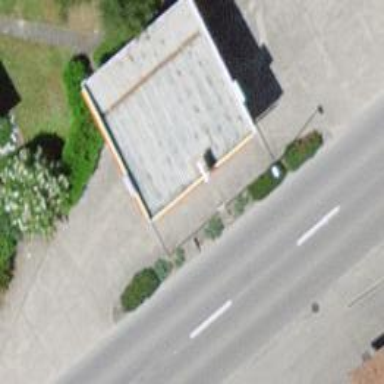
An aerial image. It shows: Fuel station.